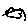
Label: cloud